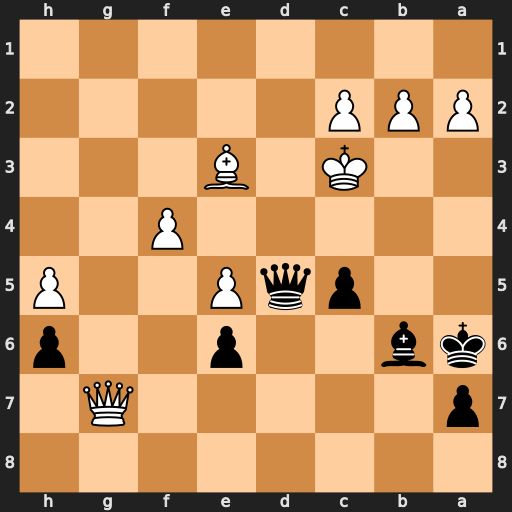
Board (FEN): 8/p5Q1/kb2p2p/2pqP2P/5P2/2K1B3/PPP5/8
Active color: b
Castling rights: -
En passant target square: -
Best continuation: Ba5+ b4 Bxb4+ Kb2 Qc4